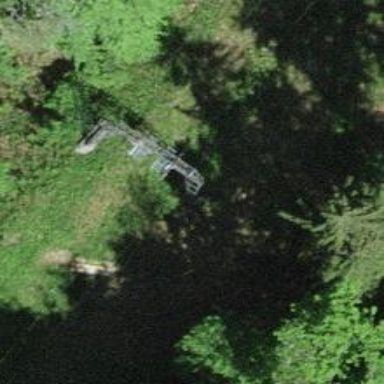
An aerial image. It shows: Pylon for aerialway.